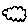
Label: cloud